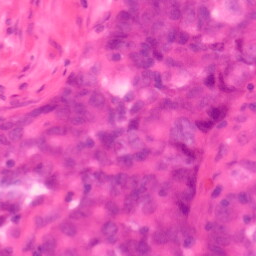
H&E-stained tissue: Colon